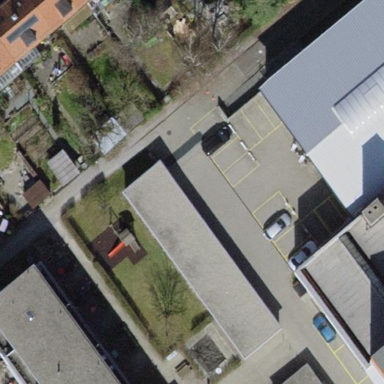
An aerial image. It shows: View of roof of building.